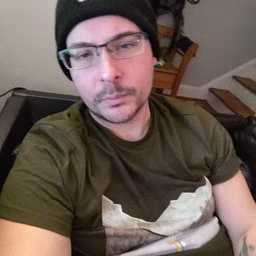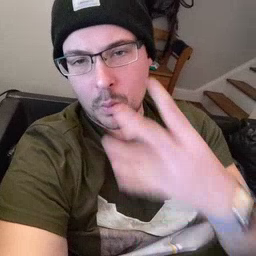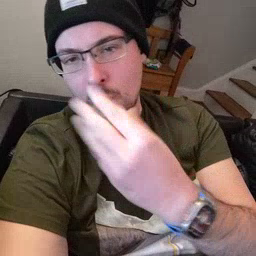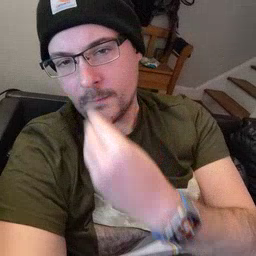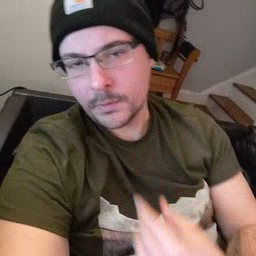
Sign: wolf